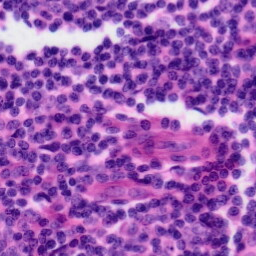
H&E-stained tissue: Tonsil